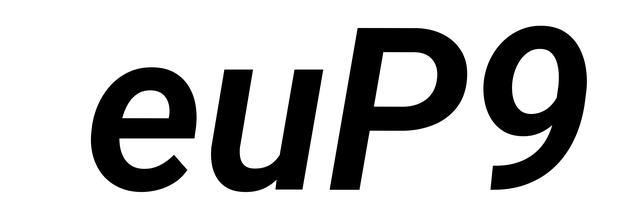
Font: Roboto-Italic_SemiBold_Italic